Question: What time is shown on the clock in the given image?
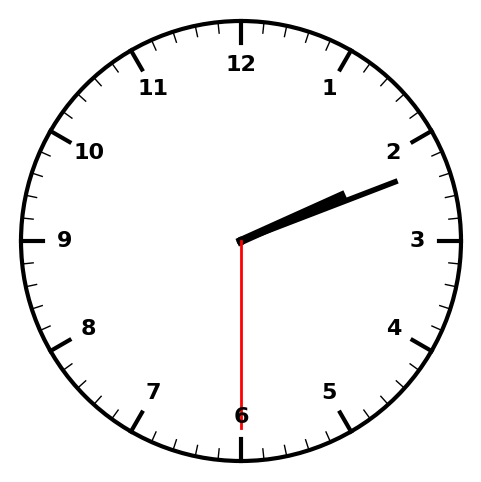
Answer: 02:11:30